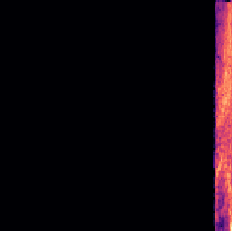
Sound class: Person sneeze